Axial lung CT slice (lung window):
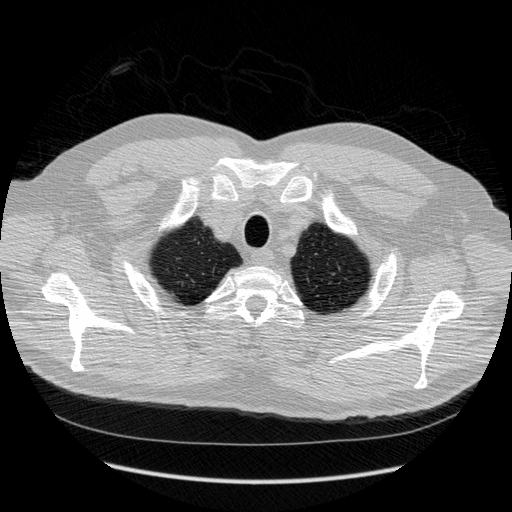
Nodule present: no